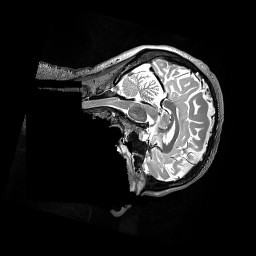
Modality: T2w
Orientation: sagittal
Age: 41
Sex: female
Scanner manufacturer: siemens
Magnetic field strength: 3 T
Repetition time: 3.2 s
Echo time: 0.562 s